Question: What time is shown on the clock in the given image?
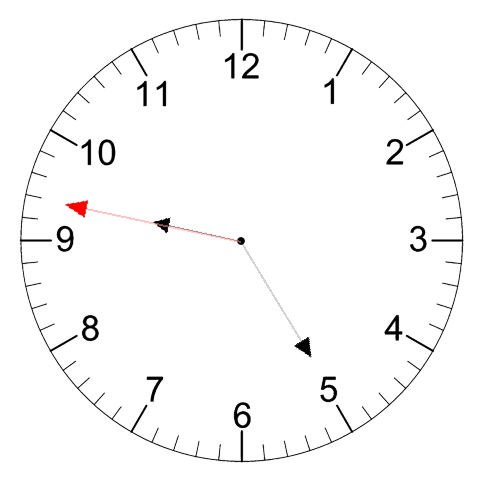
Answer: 09:24:47